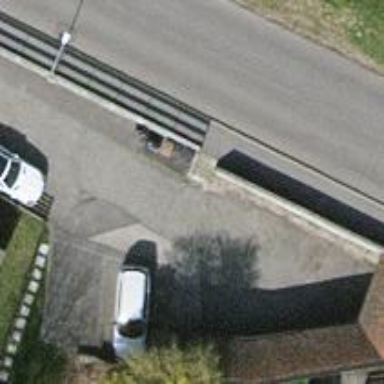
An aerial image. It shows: Wall barrier.